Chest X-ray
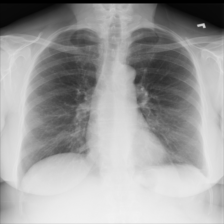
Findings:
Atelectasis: negative
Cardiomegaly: negative
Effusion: negative
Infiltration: negative
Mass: negative
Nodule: negative
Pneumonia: negative
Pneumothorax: negative
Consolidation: negative
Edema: negative
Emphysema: negative
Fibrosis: negative
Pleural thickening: negative
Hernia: negative